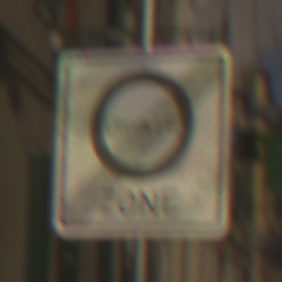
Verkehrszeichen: EndeUmweltzone
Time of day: Midday
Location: Outdoor (Urban)
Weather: Clear
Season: NotSpecified
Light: Natural